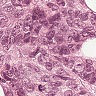
Metastatic tissue present: yes